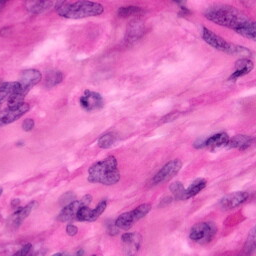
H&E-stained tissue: Pancreatic